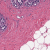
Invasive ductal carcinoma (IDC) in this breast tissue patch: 0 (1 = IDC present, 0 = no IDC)